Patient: sex M, age 60
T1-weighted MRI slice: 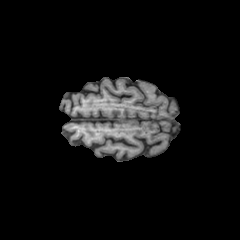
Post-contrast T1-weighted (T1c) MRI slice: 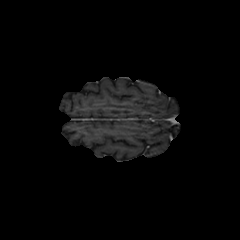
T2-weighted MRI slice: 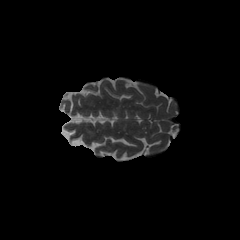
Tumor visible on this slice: no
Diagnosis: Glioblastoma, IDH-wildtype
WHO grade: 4